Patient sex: M
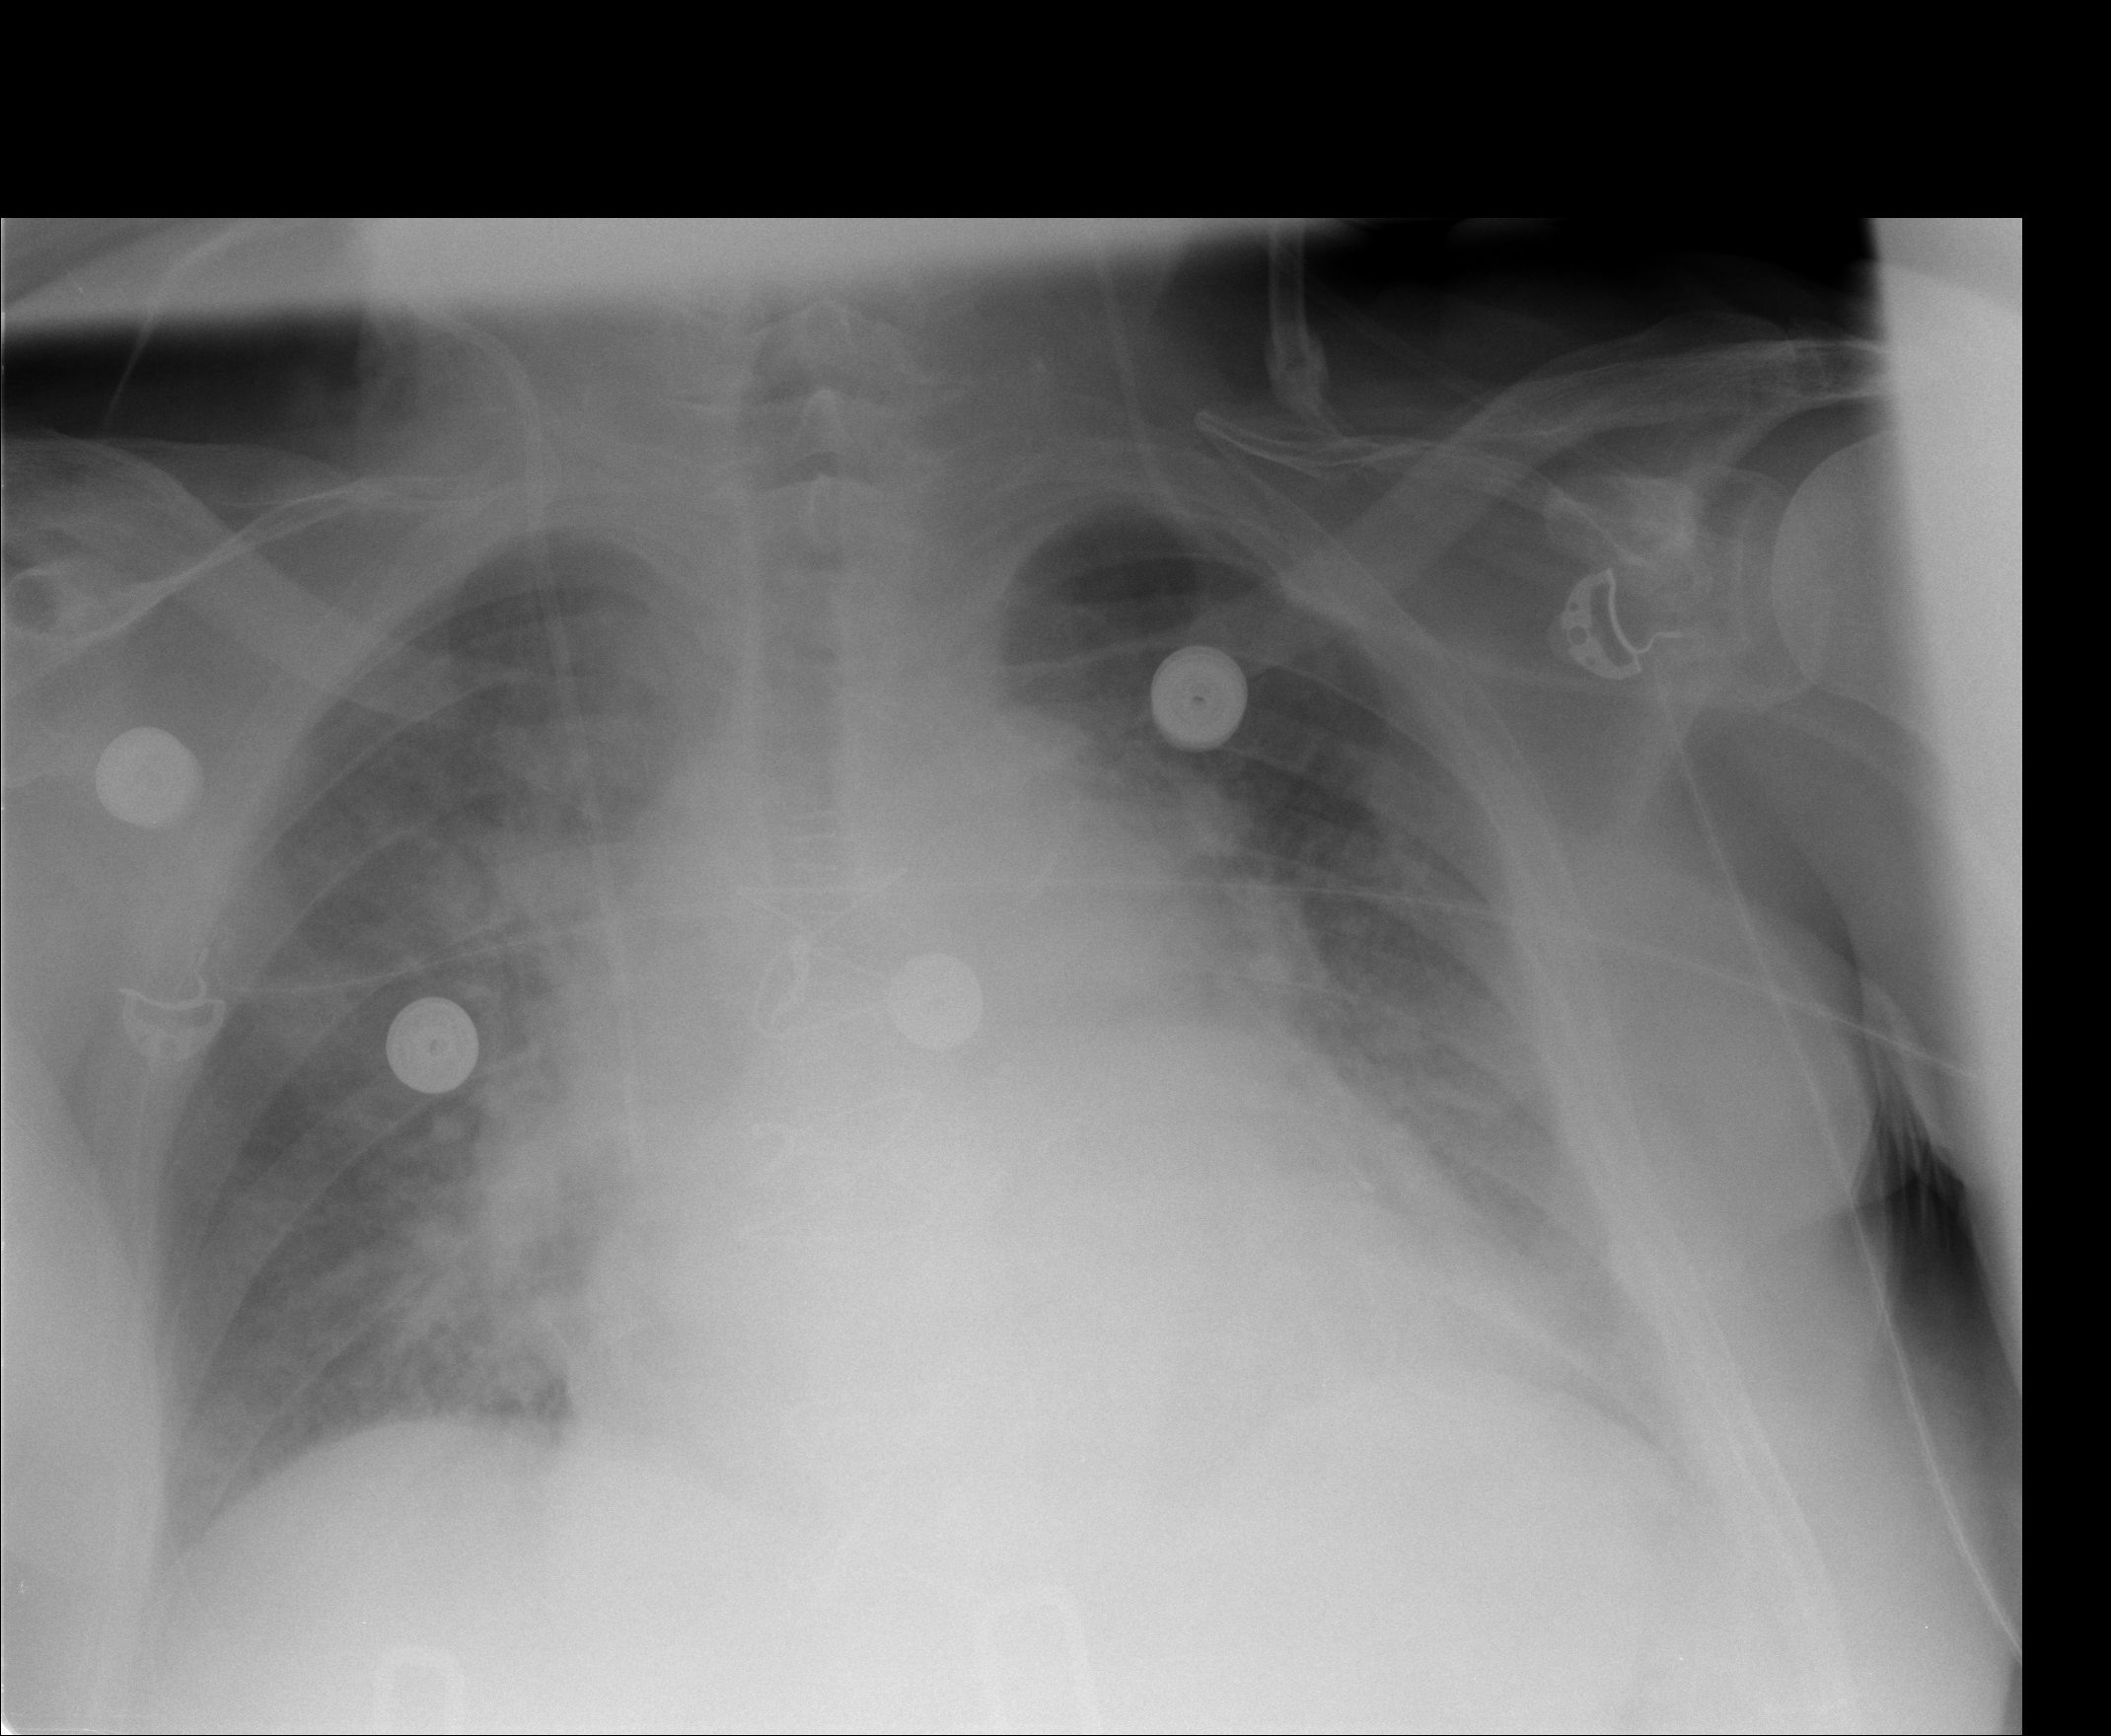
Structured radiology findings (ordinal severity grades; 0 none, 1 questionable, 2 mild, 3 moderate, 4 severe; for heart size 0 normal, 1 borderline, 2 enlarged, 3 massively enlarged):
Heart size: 2
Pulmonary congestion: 2
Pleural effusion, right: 0
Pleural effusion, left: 2
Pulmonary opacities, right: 2
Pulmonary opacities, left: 2
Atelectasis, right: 2
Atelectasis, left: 2